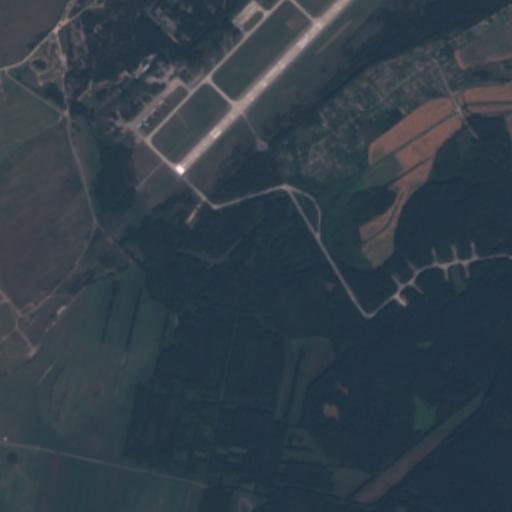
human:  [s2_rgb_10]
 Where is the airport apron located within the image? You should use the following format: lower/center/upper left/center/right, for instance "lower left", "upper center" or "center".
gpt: The airport apron is located in the upper left of the image.
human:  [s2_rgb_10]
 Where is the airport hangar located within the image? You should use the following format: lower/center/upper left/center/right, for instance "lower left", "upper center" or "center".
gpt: The airport hangar is located in the upper left of the image.
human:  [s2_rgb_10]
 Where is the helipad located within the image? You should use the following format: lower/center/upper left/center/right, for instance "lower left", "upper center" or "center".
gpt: The helipad is located in the upper center of the image.
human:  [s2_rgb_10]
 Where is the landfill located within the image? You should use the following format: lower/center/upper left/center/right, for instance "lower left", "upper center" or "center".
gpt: There is no landfill in the image.